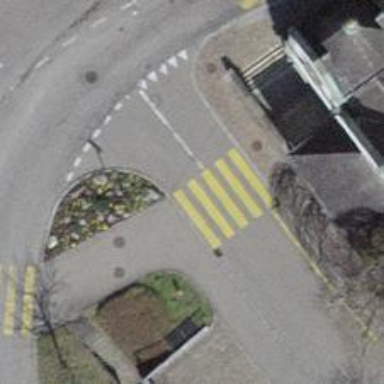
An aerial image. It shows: Uncontrolled zebra crossing on the road.